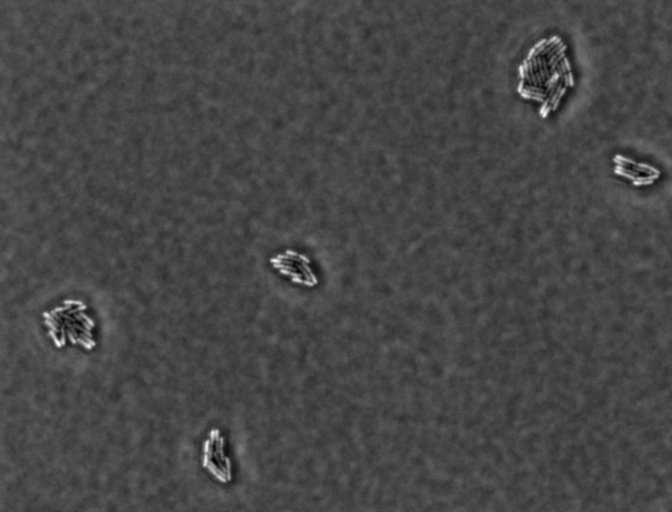
Salmonella enterica Enteritidis